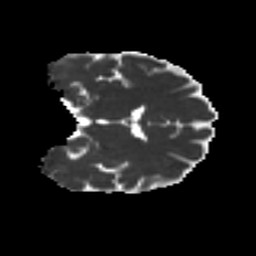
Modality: MD
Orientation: coronal
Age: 26
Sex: male
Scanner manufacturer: ge
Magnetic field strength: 3 T
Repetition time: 7.8 s
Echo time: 0.061 s